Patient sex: M
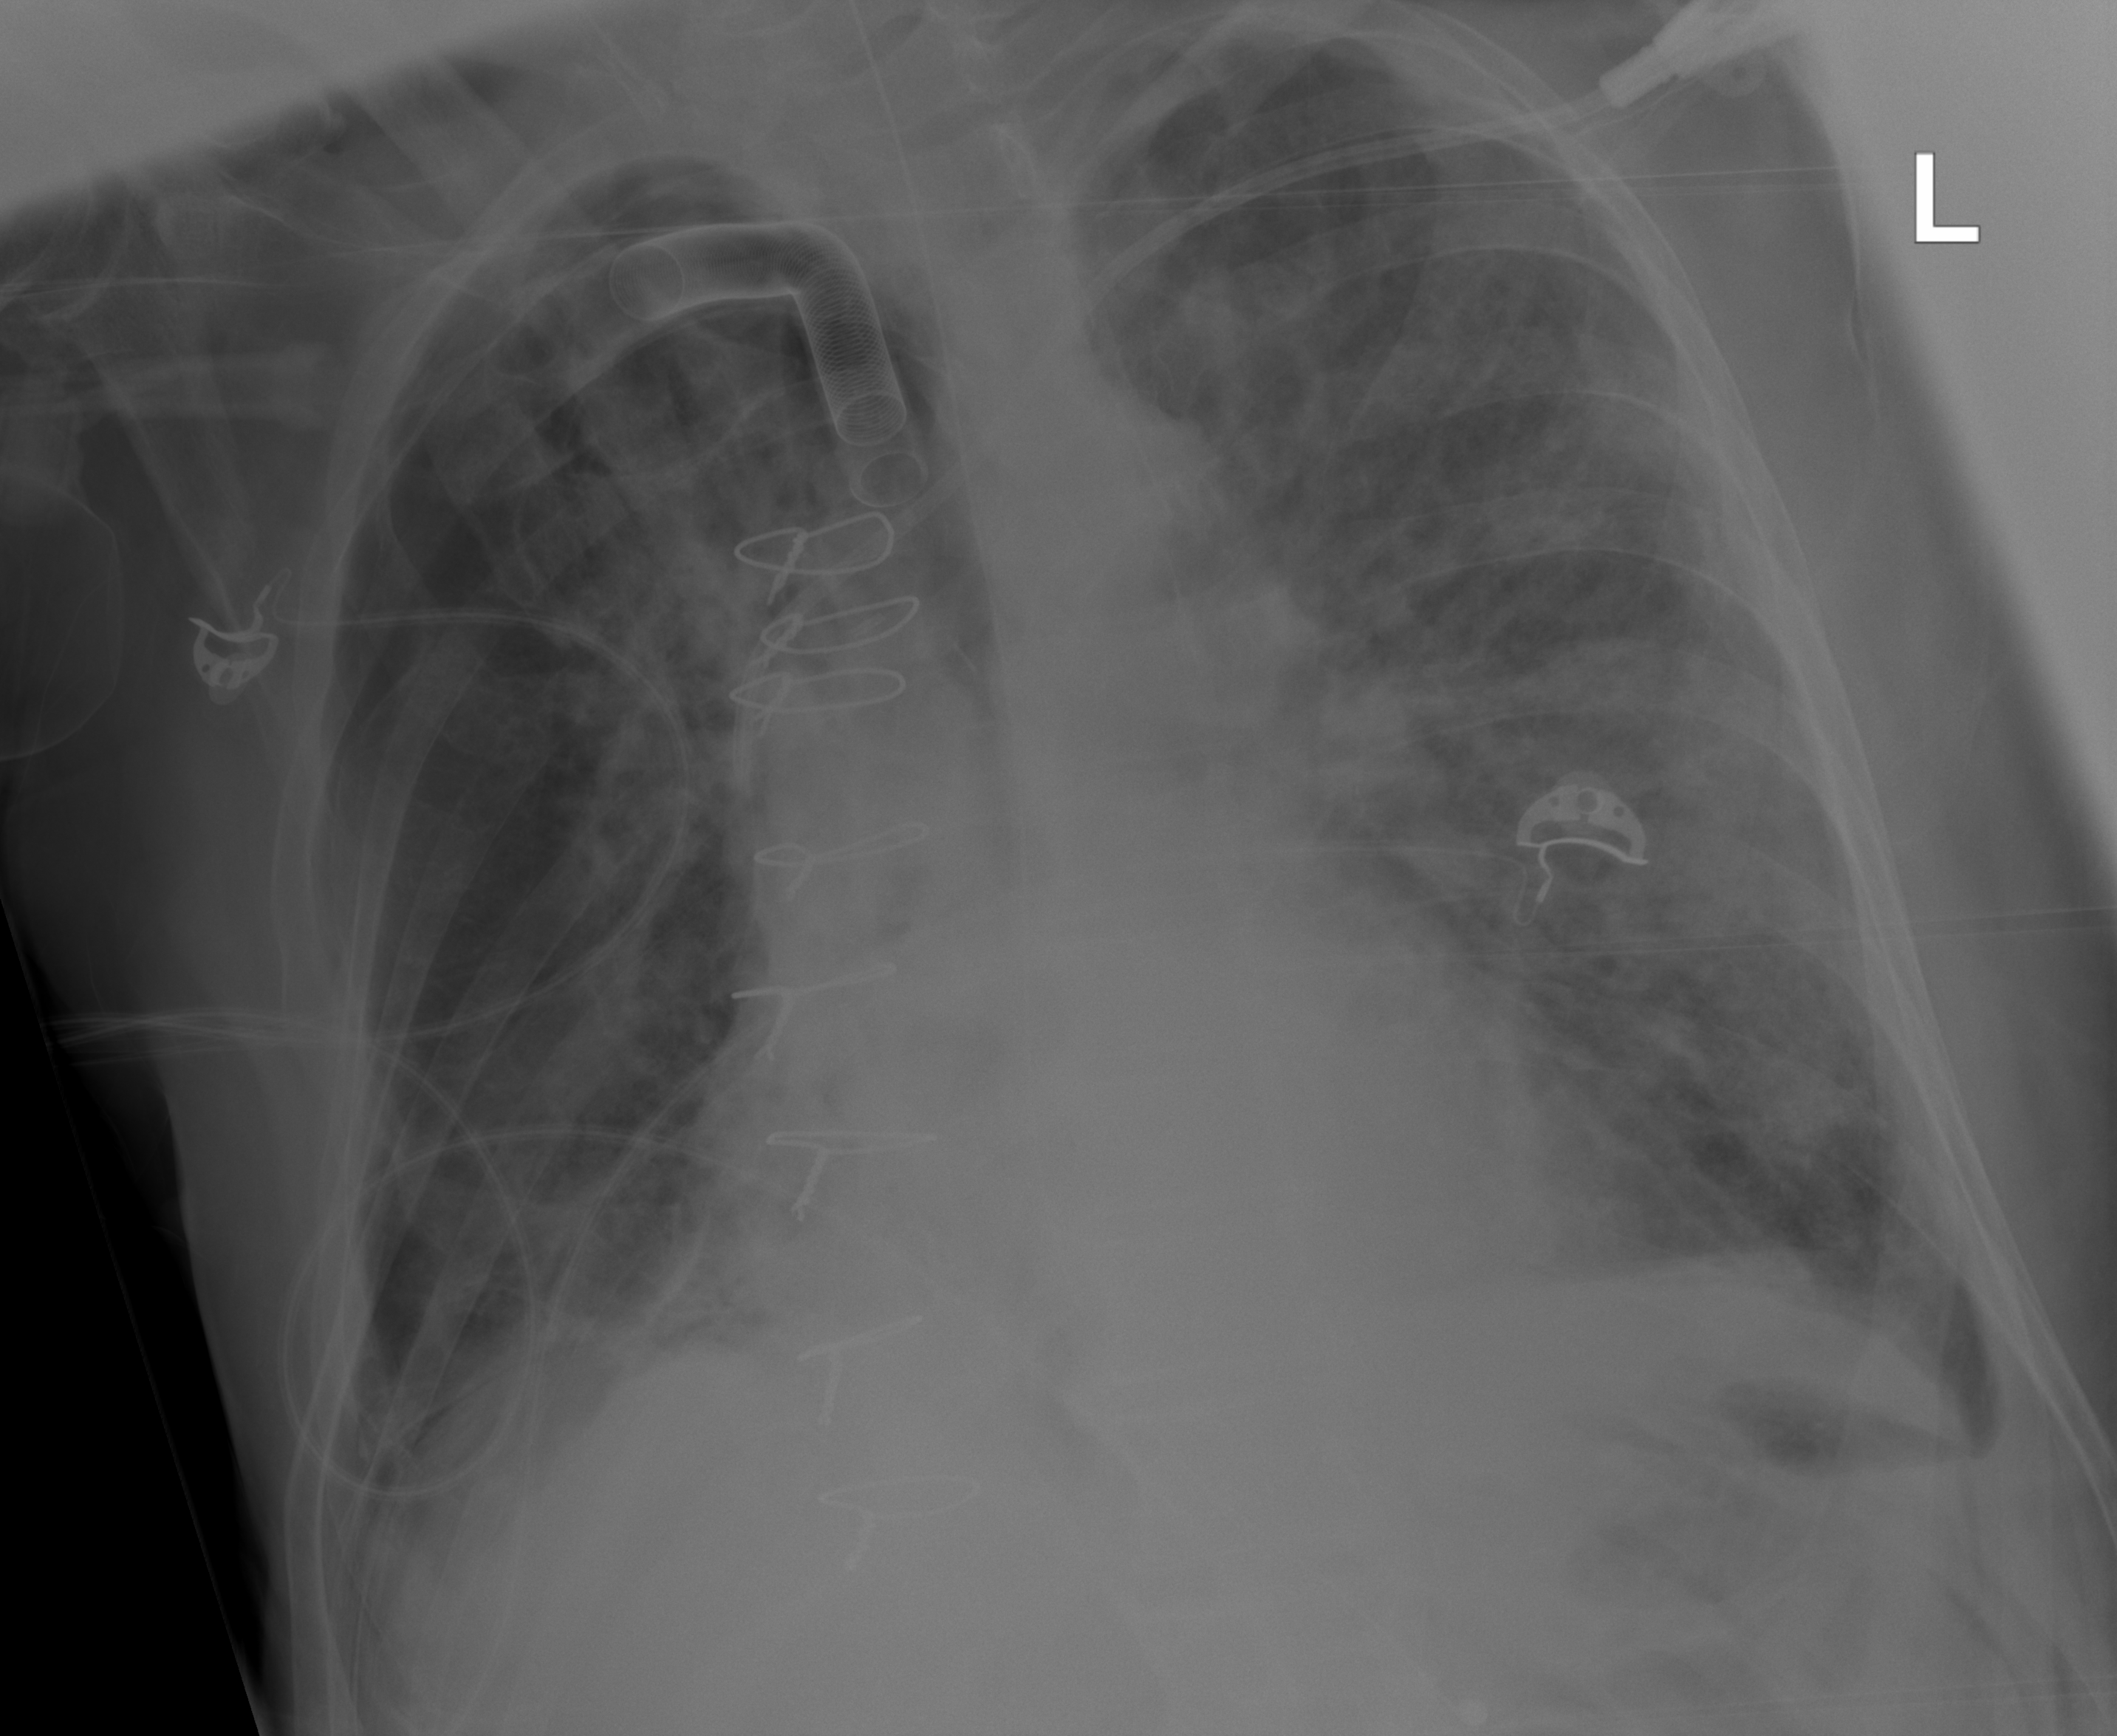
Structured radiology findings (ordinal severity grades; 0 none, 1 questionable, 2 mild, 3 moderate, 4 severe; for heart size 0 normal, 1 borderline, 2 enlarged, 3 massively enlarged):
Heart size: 0
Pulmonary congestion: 2
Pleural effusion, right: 2
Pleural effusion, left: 2
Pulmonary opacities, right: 3
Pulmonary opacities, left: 2
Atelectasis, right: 3
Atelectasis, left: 2